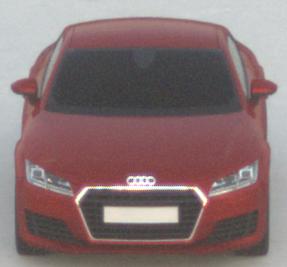
Make: Audi
Model: TT Coupé 1.8 TFSI
Detailed model: TT (8S) Coupé
Model produced from: 2015/08
Model produced until: 2018/06
Doors: 3
Color: red
Road condition: dry road
Daytime: sunrise or sunset
Contrast: low contrast